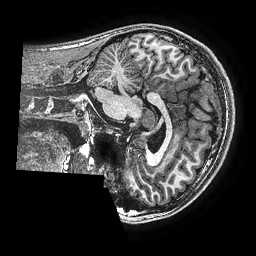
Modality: T1w
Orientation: sagittal
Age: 15
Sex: male
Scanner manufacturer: ge
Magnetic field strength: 3 T
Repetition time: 0.00766 s
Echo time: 0.003476 s